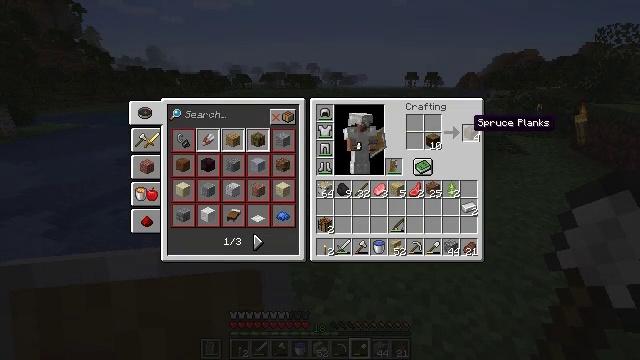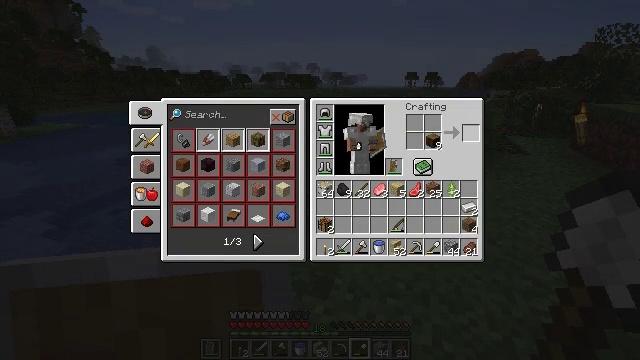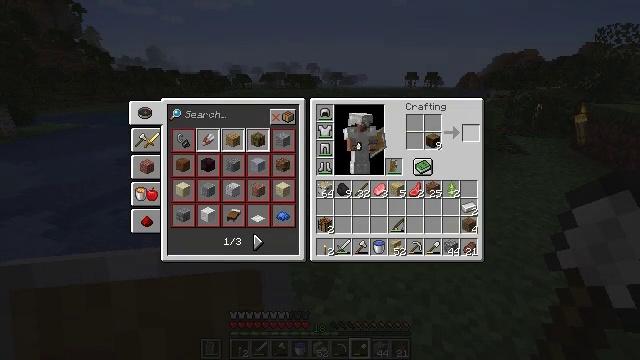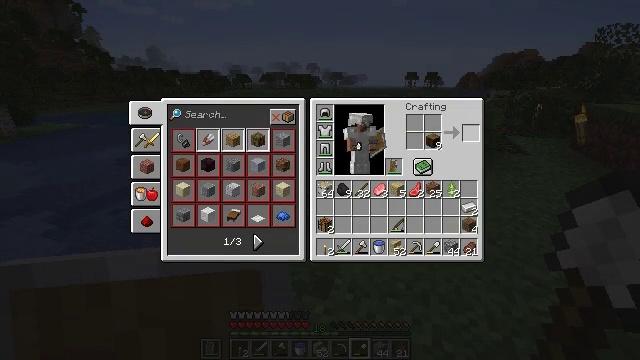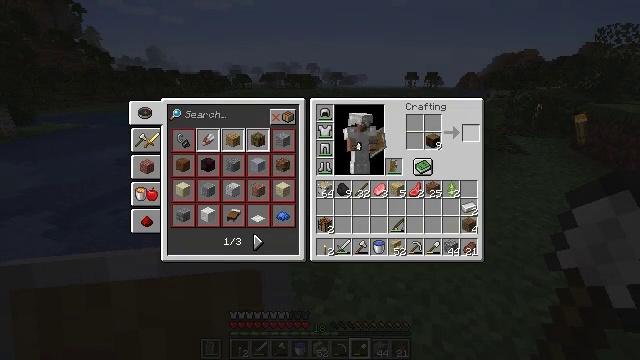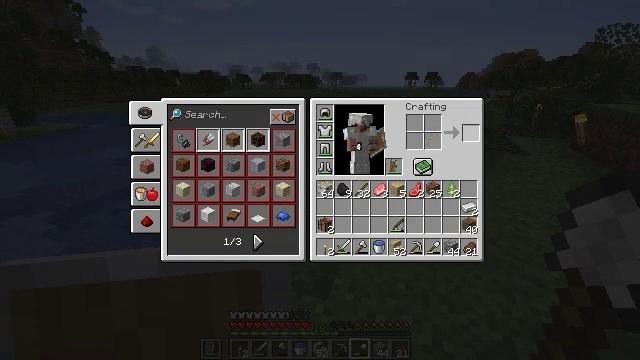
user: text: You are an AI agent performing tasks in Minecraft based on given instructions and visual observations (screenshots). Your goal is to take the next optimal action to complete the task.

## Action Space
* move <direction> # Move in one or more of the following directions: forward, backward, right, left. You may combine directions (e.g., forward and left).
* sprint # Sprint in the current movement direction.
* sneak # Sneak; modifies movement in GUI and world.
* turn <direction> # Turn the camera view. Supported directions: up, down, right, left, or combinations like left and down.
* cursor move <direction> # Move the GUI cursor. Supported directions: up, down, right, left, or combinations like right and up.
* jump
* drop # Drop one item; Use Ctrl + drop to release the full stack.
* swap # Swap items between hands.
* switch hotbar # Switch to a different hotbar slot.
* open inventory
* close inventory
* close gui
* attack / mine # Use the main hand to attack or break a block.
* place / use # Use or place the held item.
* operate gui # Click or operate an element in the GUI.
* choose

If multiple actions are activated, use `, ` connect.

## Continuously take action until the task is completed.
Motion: motion action
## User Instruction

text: Create spruce planks using spruce logs.
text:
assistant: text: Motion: sneak, operate gui
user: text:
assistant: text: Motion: sneak, operate gui
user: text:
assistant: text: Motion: sneak
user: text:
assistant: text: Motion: sneak
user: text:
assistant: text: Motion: sneak
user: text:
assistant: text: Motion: sneak